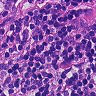
Metastatic tissue present: yes